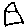
Label: house